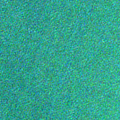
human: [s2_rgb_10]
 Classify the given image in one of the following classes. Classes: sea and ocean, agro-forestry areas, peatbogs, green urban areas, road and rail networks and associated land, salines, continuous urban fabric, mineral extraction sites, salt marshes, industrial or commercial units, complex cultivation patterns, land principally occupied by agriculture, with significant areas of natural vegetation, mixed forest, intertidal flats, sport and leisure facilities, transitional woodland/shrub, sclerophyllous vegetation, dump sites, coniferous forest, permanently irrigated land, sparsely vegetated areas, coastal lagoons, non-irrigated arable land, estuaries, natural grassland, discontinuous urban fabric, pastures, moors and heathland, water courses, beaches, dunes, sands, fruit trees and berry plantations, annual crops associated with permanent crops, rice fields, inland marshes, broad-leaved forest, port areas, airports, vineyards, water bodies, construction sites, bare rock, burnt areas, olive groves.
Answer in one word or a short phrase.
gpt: sea and ocean